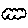
Label: cloud